Question: I'd created a template file for admin form tab as:
'''
class Excellence_Designer_Block_Adminhtml_Designer_Edit_Tabs extends Mage_Adminhtml_Block_Widget_Tabs {
protected function _beforeToHtml() {
$this->addTab('images', array(
'label' => Mage::helper('designer')->__('Images'),
'title' => Mage::helper('designer')->__('Images'),
'content' => $this->getLayout()->createBlock('designer/adminhtml_designer_edit_tab_images')->toHtml(),
));
return parent::_beforeToHtml();
}
}
'''
---
'''
class Excellence_Designer_Block_Adminhtml_Designer_Edit_Tab_Images extends
Mage_Adminhtml_Block_Template implements
Mage_Adminhtml_Block_Widget_Tab_Interface {
public function _construct() {
parent::_construct();
$this->setTemplate('designer/edit/tab/images.phtml');
}
public function getTabLabel() {
return $this->__('Images');
}
public function getTabTitle() {
return $this->__('Images');
}
public function canShowTab() {
return true;
}
public function isHidden() {
return false;
}
}
'''
---
'''
<div class="input-field">
<label for="image">Custom Field</label>
<input type="text" class="input-text" name="image" id="image" />
</div>
'''
but there's no value in there if I do want to edit the form
 even the value is saved in database. The other tab was created with 'Mage_Adminhtml_Block_Widget_Form' and showing the values in fields but for this how could I get the value?
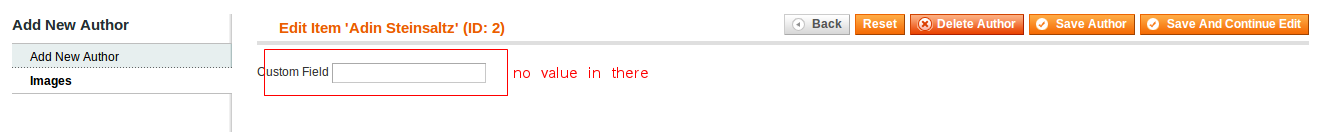
Answer: I'd come to a solution don't know is it the right approach but works in my case. If you have a better solution then let me know.
I'd made a change in
'''
<div class="input-field">
<label for="image">Custom Field</label>
<input type="text" value="<?php echo $this->getValue(); ?>" class="input-text" name="image" id="image" />
</div>
'''
and added a method in the respective block file
'''
public function getValue() {
return Mage::registry('designer_data')->getImage();
}
'''